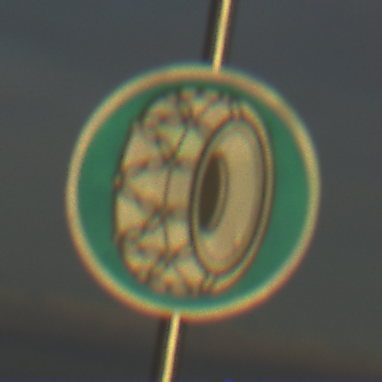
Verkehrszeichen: SchneekettenVorgeschrieben
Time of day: SunriseSunset
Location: Outdoor (Nature)
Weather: PartlyCloudy
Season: Summer
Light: Natural